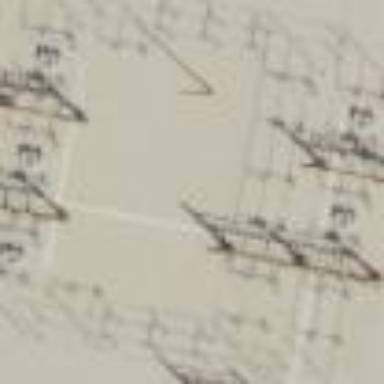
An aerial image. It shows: Power line with three cables configured as busbar.